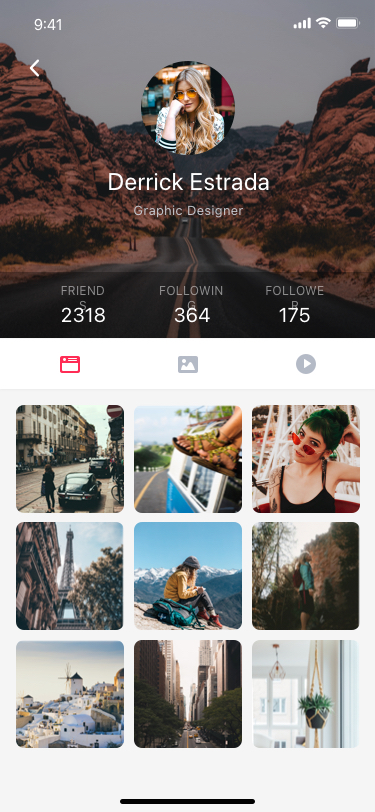
Text in this UI design:
Friends
Following
Follower
2318
364
175
Graphic Designer
Derrick Estrada